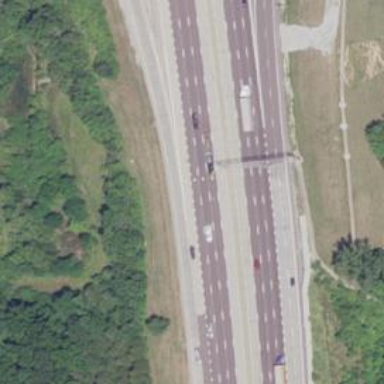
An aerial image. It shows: Motorway junction.